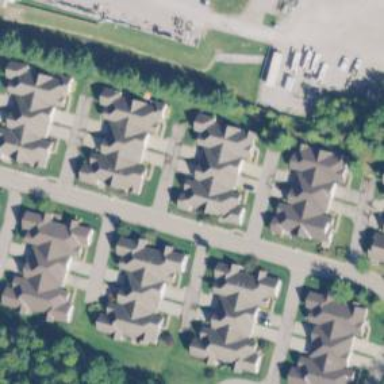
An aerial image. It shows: Shared driveway designated as service road.